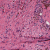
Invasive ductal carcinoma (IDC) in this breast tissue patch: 0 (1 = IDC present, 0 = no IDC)